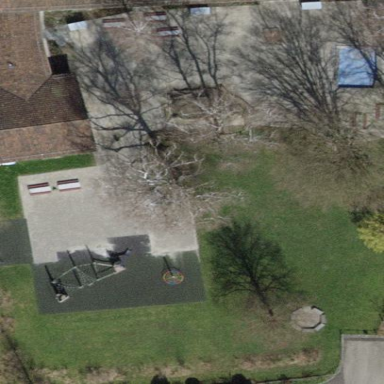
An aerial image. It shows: Kindergarten.